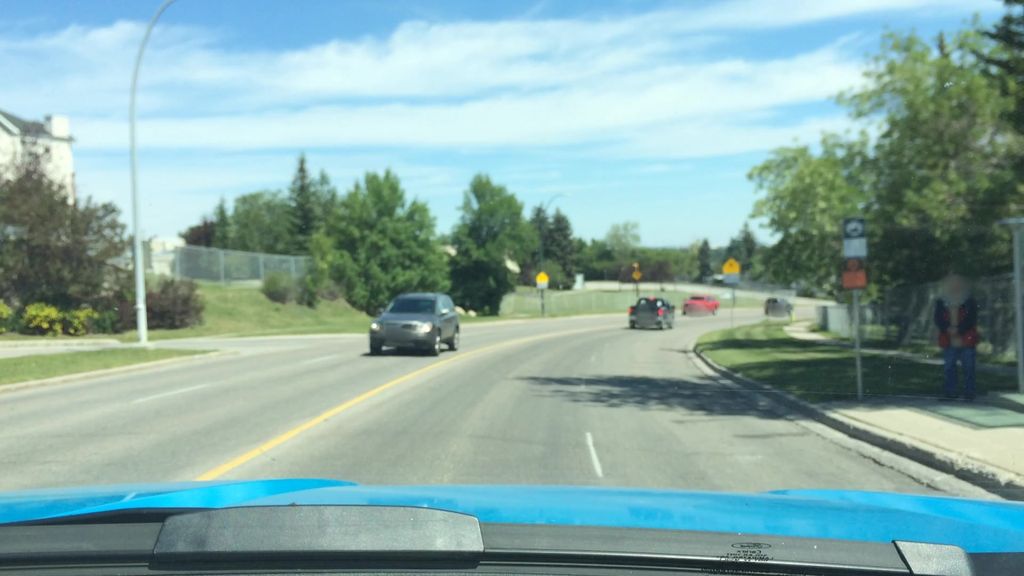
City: calgary